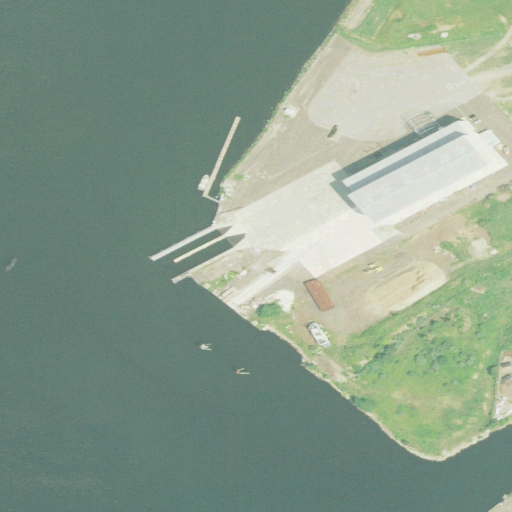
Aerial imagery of cape in Connecticut named Cooks Point containing open water, high intensity development, medium intensity development, and barren land